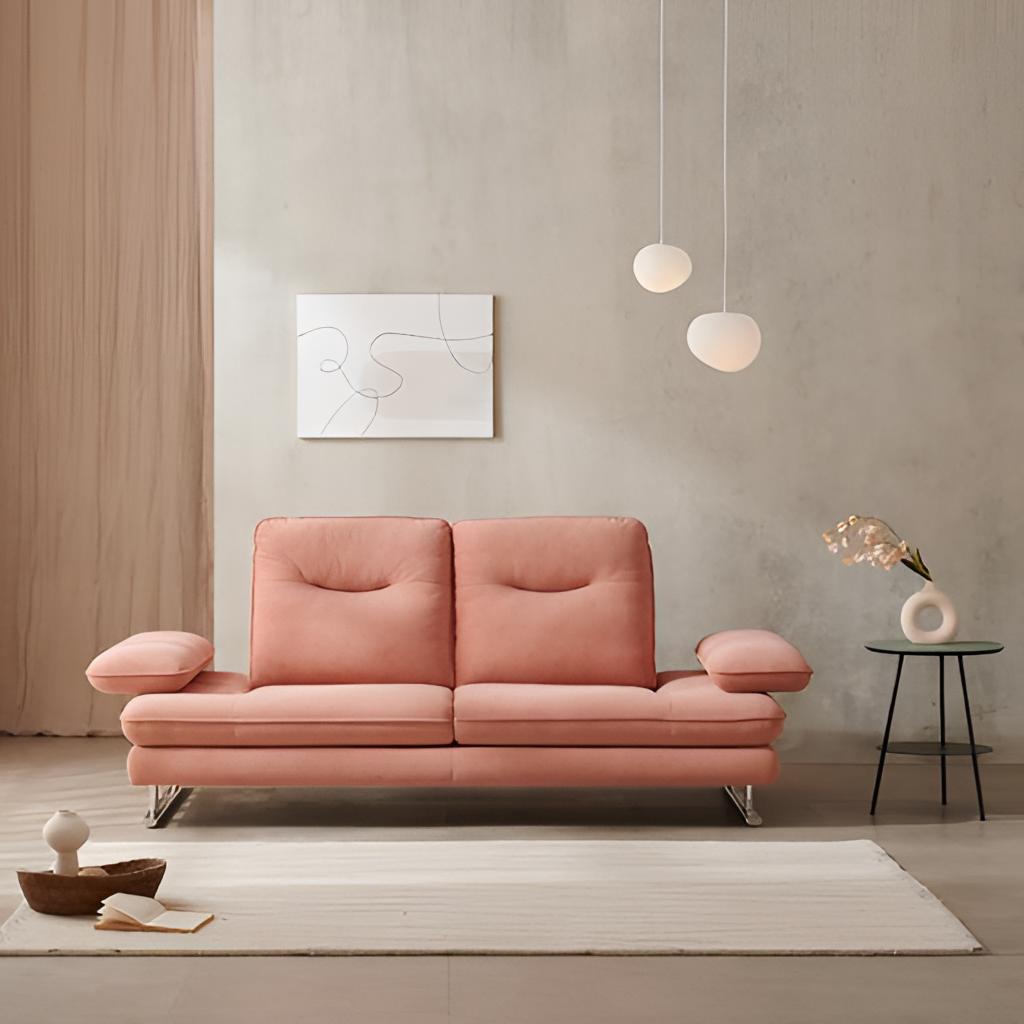
living room, fabric sofa, beige tile flooring, with large square pattern, beige curtain wallpaper, with solid pattern, modern